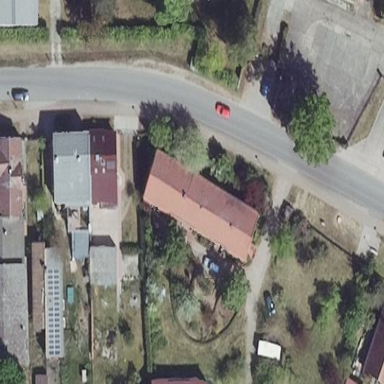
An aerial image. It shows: Detached building with gabled roof.